Aerial crown-view tile of a tropical tree (Barro Colorado Island, Panama), acquired 20250124:
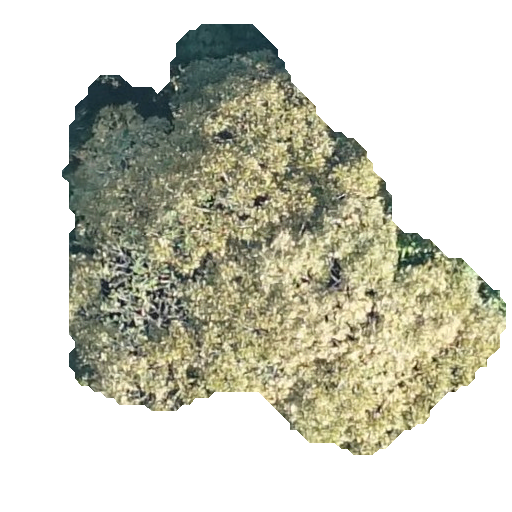
Species: Dipteryx oleifera
GBIF accepted scientific name: Dipteryx oleifera
Crown area: 180.172 m²